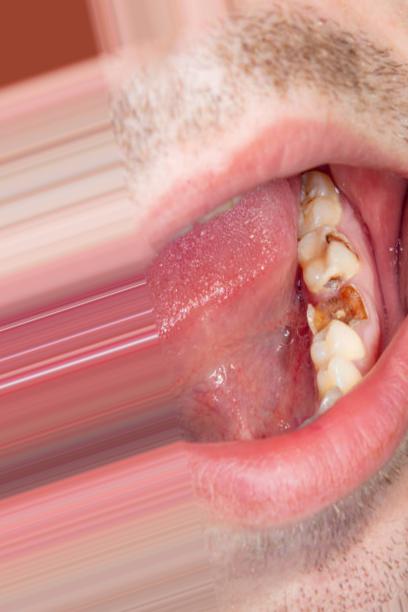
Condition: Caries